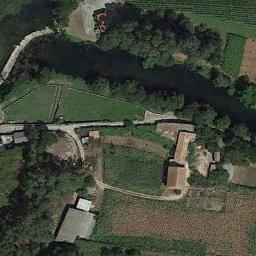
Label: river